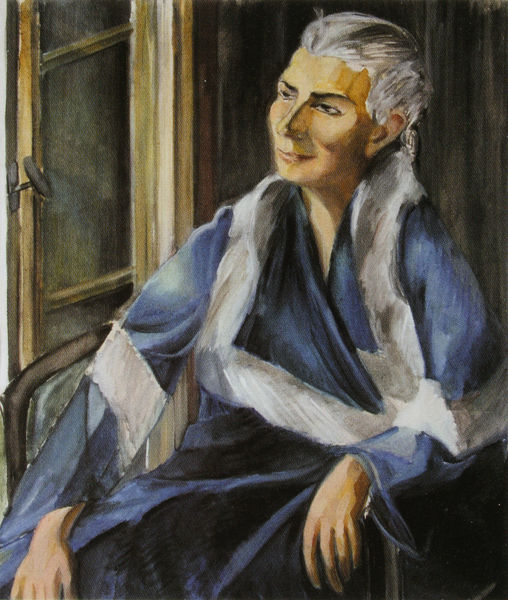
Titel: Bildnis der Dichtergattin Ida Dehmel
Künstler: Alma del Banco
Institution: (Privatsammlung)
Schlagwörter: blau, hand, weiß, sitzen, braun, fenster, finger, frau, glas, grau, hintergrund, holz, hut, kleid, mund, nase, profil, raum, schwarz, stuhl, ausblick, blick, schal, alt, augen, falten, gesicht, kragen, rahmen, hände, porträt, haare, mantel, sessel, sitzend, innen, augenbrauen, scheitel, lächeln, lehne, beobachten, romantik, stuhllehne, morgenmantel, verträumt, gedanken, griff, zusehen, kurzhaarschnitt, betrachten, bademantel, knauf, fensterscheibe, zuschauen, kurzhaar, grübeln, kimono, fenstergriff, finher